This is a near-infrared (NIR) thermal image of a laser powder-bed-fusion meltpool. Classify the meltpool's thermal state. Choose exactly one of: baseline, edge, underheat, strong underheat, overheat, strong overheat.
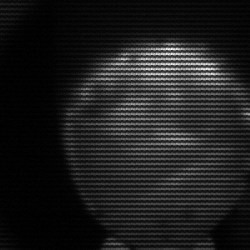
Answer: edge